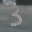
Label: 3